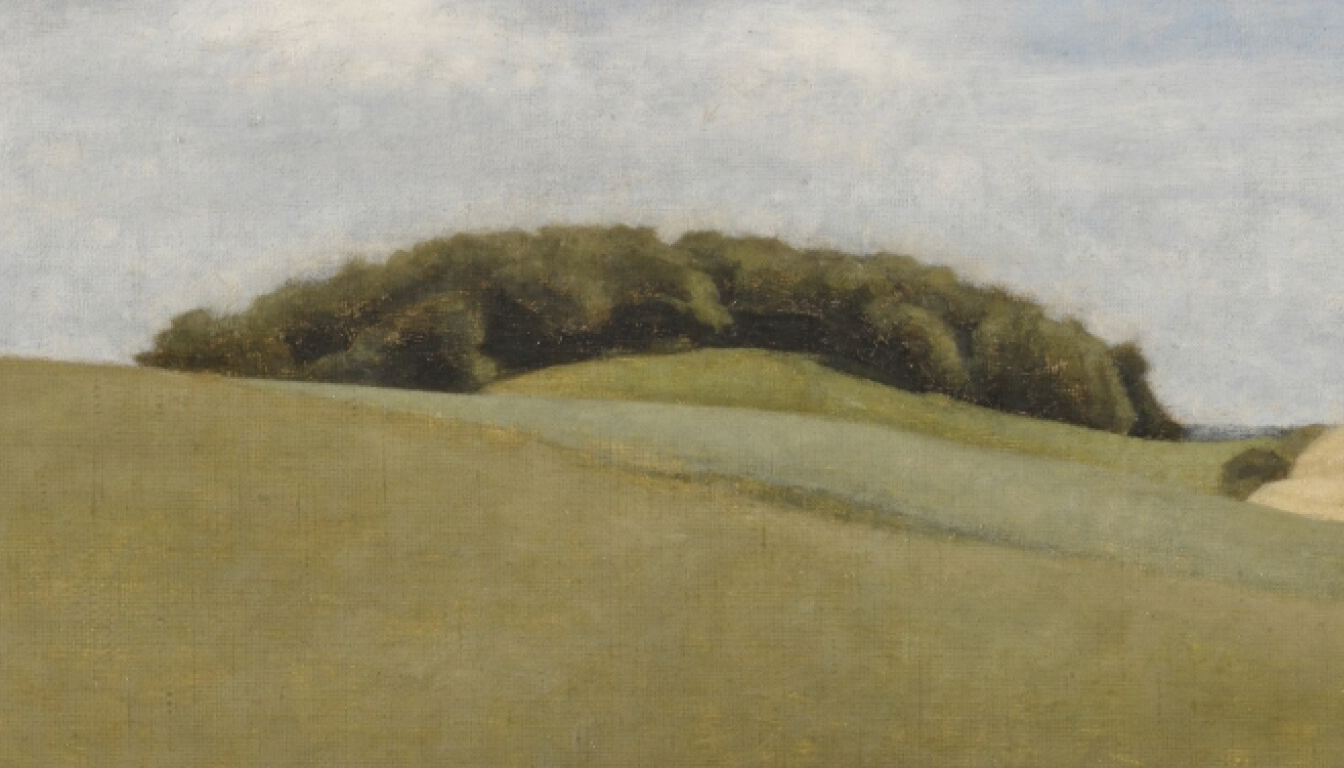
landscape painting, wide, overcast daylight, large cluster of dark trees crowning rounded hill above gently rolling green fields pale blue sky with light clouds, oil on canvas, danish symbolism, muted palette